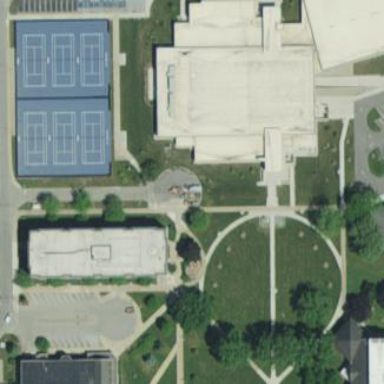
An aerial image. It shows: College building located within sports center.